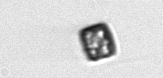
Label: Thalassiosira